Question: I have an input like this:
'''
<input value="My text" placeholder="Placeholder">
'''
When I type something in the input the placeholder text will disappear, that's quite obvious.
Now, what I want to do is that I want the placeholder text to stay when the user types so you can see the placeholder text as a background text behind the original text:

EDIT: I also want to be able to change the background-text using JavaScript.
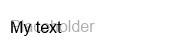
Answer: Hard to think of a good usecase for such a behaviour, as it is blocking some of the users input.
An easy way would be to use <URL>.
But you can use a wrapper element and a data attribute, as follows:
'''
<div class="placeholder" data-placeholder="my placeholder">
<input value="My text" />
</div>
'''
With this css:
'''
.placeholder
{
position: relative;
}
.placeholder::after
{
position: absolute;
left: 5px;
top: 3px;
content: attr(data-placeholder);
pointer-events: none;
opacity: 0.6;
}
'''
Resulting in:
<URL>
---
Since you will have to do a lot of tweaking to make this look good, you may also consider using the wrapping '<div>' element as a input "look alike":
'''
<div class="editable" data-placeholder="my placeholder">
<input type="text" value="my Text" />
</div>
'''
CSS:
'''
.editable
{
position: relative;
border: 1px solid gray;
padding: 3px;
background-color: white;
box-shadow: rgba(0,0,0,0.4) 2px 2px 2px inset;
}
.editable > input
{
position: relative;
z-index: 1;
border: none;
background-color: transparent;
box-shadow: none;
width: 100%;
}
.editable::after
{
position: absolute;
left: 4px;
top: 5px;
content: attr(data-placeholder);
pointer-events: none;
opacity: 0.5;
z-index: 1;
}
'''
<URL>
<URL>